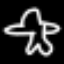
Label: airplane